Field crop: maize
Growth stage: 1
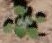
Species: chenopodium